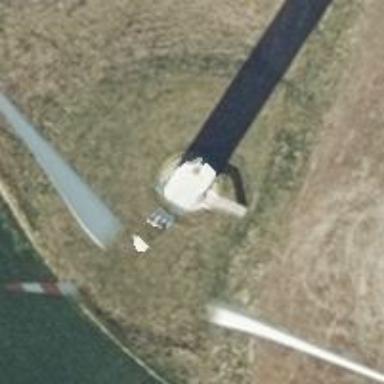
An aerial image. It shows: Wind power generator with horizontal axis wind turbine manufactured by Vestas.